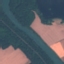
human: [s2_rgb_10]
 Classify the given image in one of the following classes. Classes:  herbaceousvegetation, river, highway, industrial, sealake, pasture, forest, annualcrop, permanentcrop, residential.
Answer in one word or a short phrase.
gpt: River